Question: I have a tile based game and I need to find the closest tile within a '32px' radius. So say a user is at '400, 200' and the user clicks at '500, 400'. I need to create a path or line from the player to the mouse position on click and the closest tile that is underneath the path within '32px' (or 2 tiles) must be chosen. The map is tiled at '16px'.
A function call to see if a tile is at a given tile position is available 'Map.at(x,y)'.
I just don't know the maths to use to work this out.

The block blocks are within 16px, the red are within 32px. The grey block is the tile to be destroyed and the blue line is the invisible path between the player and mouse.
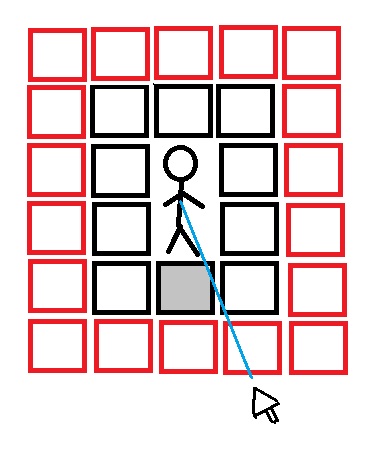
Answer: If you work in terms of tile coordinates, the problem becomes a line-drawing problem from the title the user is at to the tile the mouse was clicked in. A line drawing algorithm would generate, in sequence, all the tiles along a straight-line path between those two tiles. Just pick the first one where Map.at(x,y) satisfies your requirements and exit the line-drawer.
A number of line drawing algorithms exist. Two simple ones are <URL> in the correct order. The DDA is the simple choice if floating point arithmetic can be used in your application. Bresenham's uses only integer math.